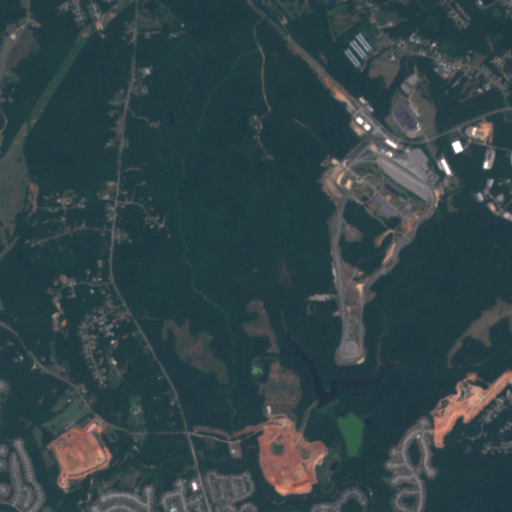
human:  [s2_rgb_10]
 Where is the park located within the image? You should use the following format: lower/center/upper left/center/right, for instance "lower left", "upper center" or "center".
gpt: The park is located in the lower center of the image.
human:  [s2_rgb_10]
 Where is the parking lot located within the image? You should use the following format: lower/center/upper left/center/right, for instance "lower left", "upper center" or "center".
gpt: The parking lot is located in the lower right of the image.
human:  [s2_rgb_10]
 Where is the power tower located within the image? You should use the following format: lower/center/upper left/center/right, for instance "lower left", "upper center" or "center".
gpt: The power tower is located in the upper left of the image.
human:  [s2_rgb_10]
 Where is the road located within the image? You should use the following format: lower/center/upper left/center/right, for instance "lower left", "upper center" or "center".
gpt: There is no road in the image.